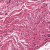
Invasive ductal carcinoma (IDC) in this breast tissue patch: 0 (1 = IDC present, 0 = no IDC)